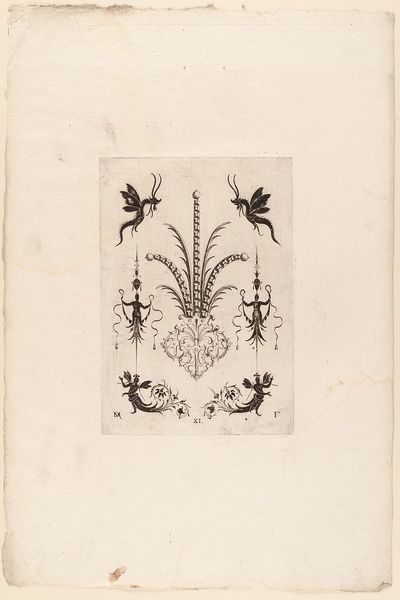
Titel: Eine Agraffe
Künstler: Daniel Mignot
Standort: Hamburg
Institution: Museum für Kunst und Gewerbe Hamburg
Schlagwörter: schmuck, schwarz, skizze, weiss, zeichnung, ornament, alt, pflanze, brosche, renaissance, papier, studie, grafik, graphik, figuren, floral, ornamente, verzierung, farn, fotografie, photographie, spange, schnalle, tusche, asien, druckgraphik, schwarz-weiß, druckgrafik, stich, flora, gestalten, kunstgewerbe, karte, hilfe, fabelwesen, kupferstich, indien, elfen, kunsthandwerk, ungeheuer, feen, drachen, drache, ananas, monster, groteske, fabeltier, fabeltiere, goldschmiedearbeit, papoer, agraffe, gerippt, zwitterwesen, monstrum, juwelen, reproduktionen, industriedesign, druckerzeugnisse, schweifwerk, büttenpapier, ornamentstich, vorlageblätter, agaffe